Aerial crown-view tile of a tropical tree (Barro Colorado Island, Panama), acquired 20250715:
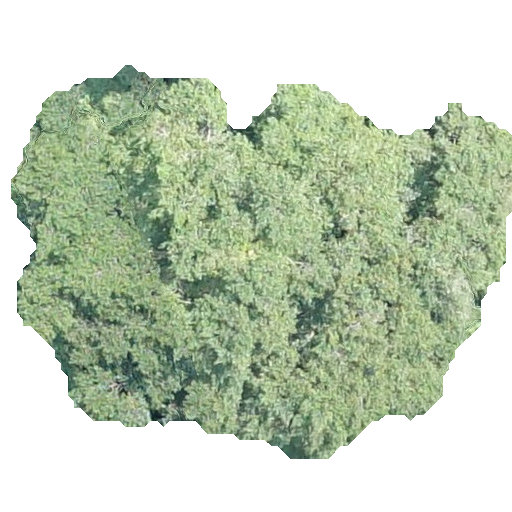
Species: Chrysophyllum cainito
GBIF accepted scientific name: Chrysophyllum cainito
Crown area: 218.951 m²